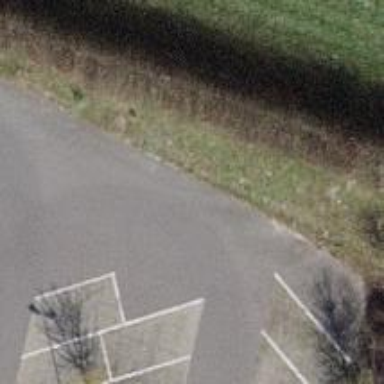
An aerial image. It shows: Road serving as parking aisle.